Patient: sex F, age 29
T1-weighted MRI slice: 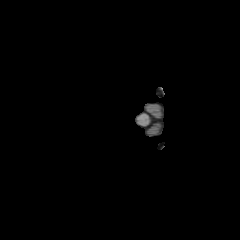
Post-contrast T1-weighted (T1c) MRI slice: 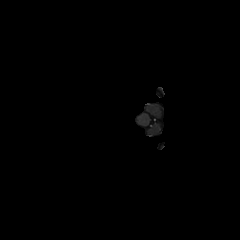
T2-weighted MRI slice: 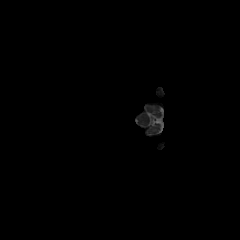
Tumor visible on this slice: no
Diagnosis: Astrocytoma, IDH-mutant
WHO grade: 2